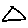
Label: triangle